Question: This is my vector
'''
head(sep)
'''

I must find percent of all SEP 11 in each row.
For instance, in first row, percent of SEP 11 is
'''
100 * ((63 + 124)/ (63 + 124 + 0 + 0))
'''
And would like this stored in newly created 8th column
Thanks
# dput
'''
> dput(head(sep))
structure(list(Site = structure(1:6, .Label = c("31R001", "31R002",
"31R003", "31R004", "31R005", "31R006", "31R007", "31R008", "31R011",
"31R013", "31R014", "31R016", "31R018", "31R019", "31R020", "31R021",
"31R022", "31R023", "31R024", "31R025", "31R026", "31R027", "31R029",
"31R030", "31R031", "31R032", "31R034", "31R035", "31R036", "31R038",
"31R039", "31R040", "31R041", "31R042", "31R043", "31R044", "31R045",
"31R046", "31R048", "31R049", "31R050", "31R051", "31R052", "31R053",
"31R054", "31R055", "31R056", "31R057", "31R058", "31R059", "31R060",
"31R061", "31R069", "31R071", "31R072", "31R075", "31R435", "31R440",
"31R445", "31R450", "31R455", "31R460", "31R470", "31R600", "31R722",
"31R801", "31R825", "31R826", "31R829", "31R840", "31R843", "31R861",
"31R880"), class = "factor"), Latitude = c(33.808874, 33.877256,
33.820825, 33.852373, 33.829697, 33.810274), Longitude = c(-117.844048,
-117.700135, -117.811845, -117.795516, -117.787532, -117.830429
), Windows.SEP.11 = c(63L, 174L, 11L, 85L, 163L, 71L), Mac.SEP.11 = c(0L,
1L, 4L, 0L, 0L, 50L), Windows.SEP.12 = c(124L, 185L, 9L, 75L,
23L, 5L), Mac.SEP.12 = c(0L, 1L, 32L, 1L, 0L, 50L)), .Names = c("Site",
"Latitude", "Longitude", "Windows.SEP.11", "Mac.SEP.11", "Windows.SEP.12",
"Mac.SEP.12"), row.names = c(NA, 6L), class = "data.frame")
'''
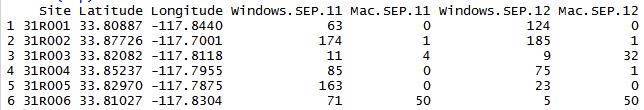
Answer: Assuming that you want to get the 'rowSums' of columns that have 'Windows' as column names, we subset the dataset ("sep1") using 'grep'. Then get the 'rowSums(Sub1)', divide by the 'rowSums' of all the numeric columns ('sep1[4:7]'), multiply by 100, and assign the results to a new column ("newCol")
'''
Sub1 <- sep1[grep("Windows", names(sep1))]
sep1$newCol <- 100*rowSums(Sub1)/rowSums(sep1[4:7])
'''